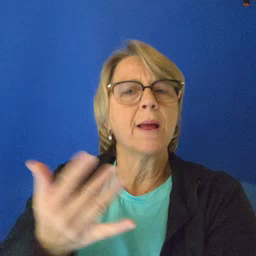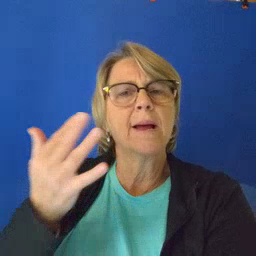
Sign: wait